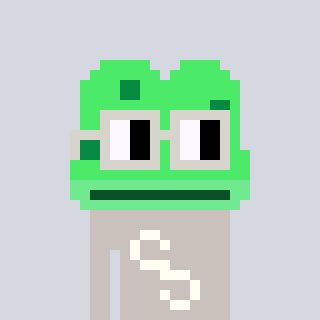
a pixel art character with square light gray glasses, a frog-shaped head and a foggrey-colored body on a cool background